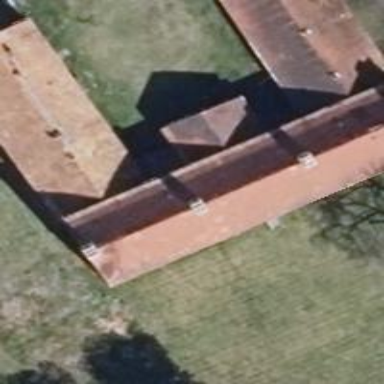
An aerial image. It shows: Historic manor building.